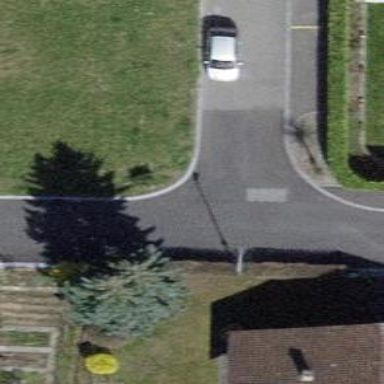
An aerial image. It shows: Smooth asphalt road in residential area.